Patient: sex F, age 43
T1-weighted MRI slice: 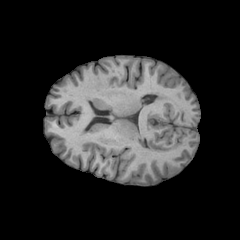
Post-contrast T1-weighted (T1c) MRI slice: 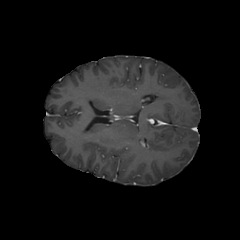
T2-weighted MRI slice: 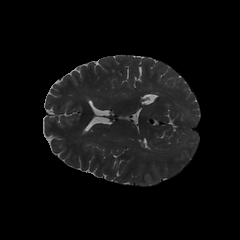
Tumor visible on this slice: yes
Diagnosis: Astrocytoma, IDH-wildtype
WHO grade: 3